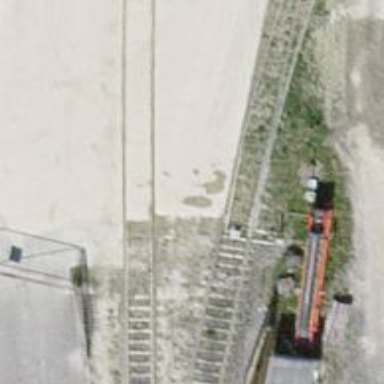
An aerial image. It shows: Railway switch.